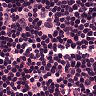
Metastatic tissue present: no